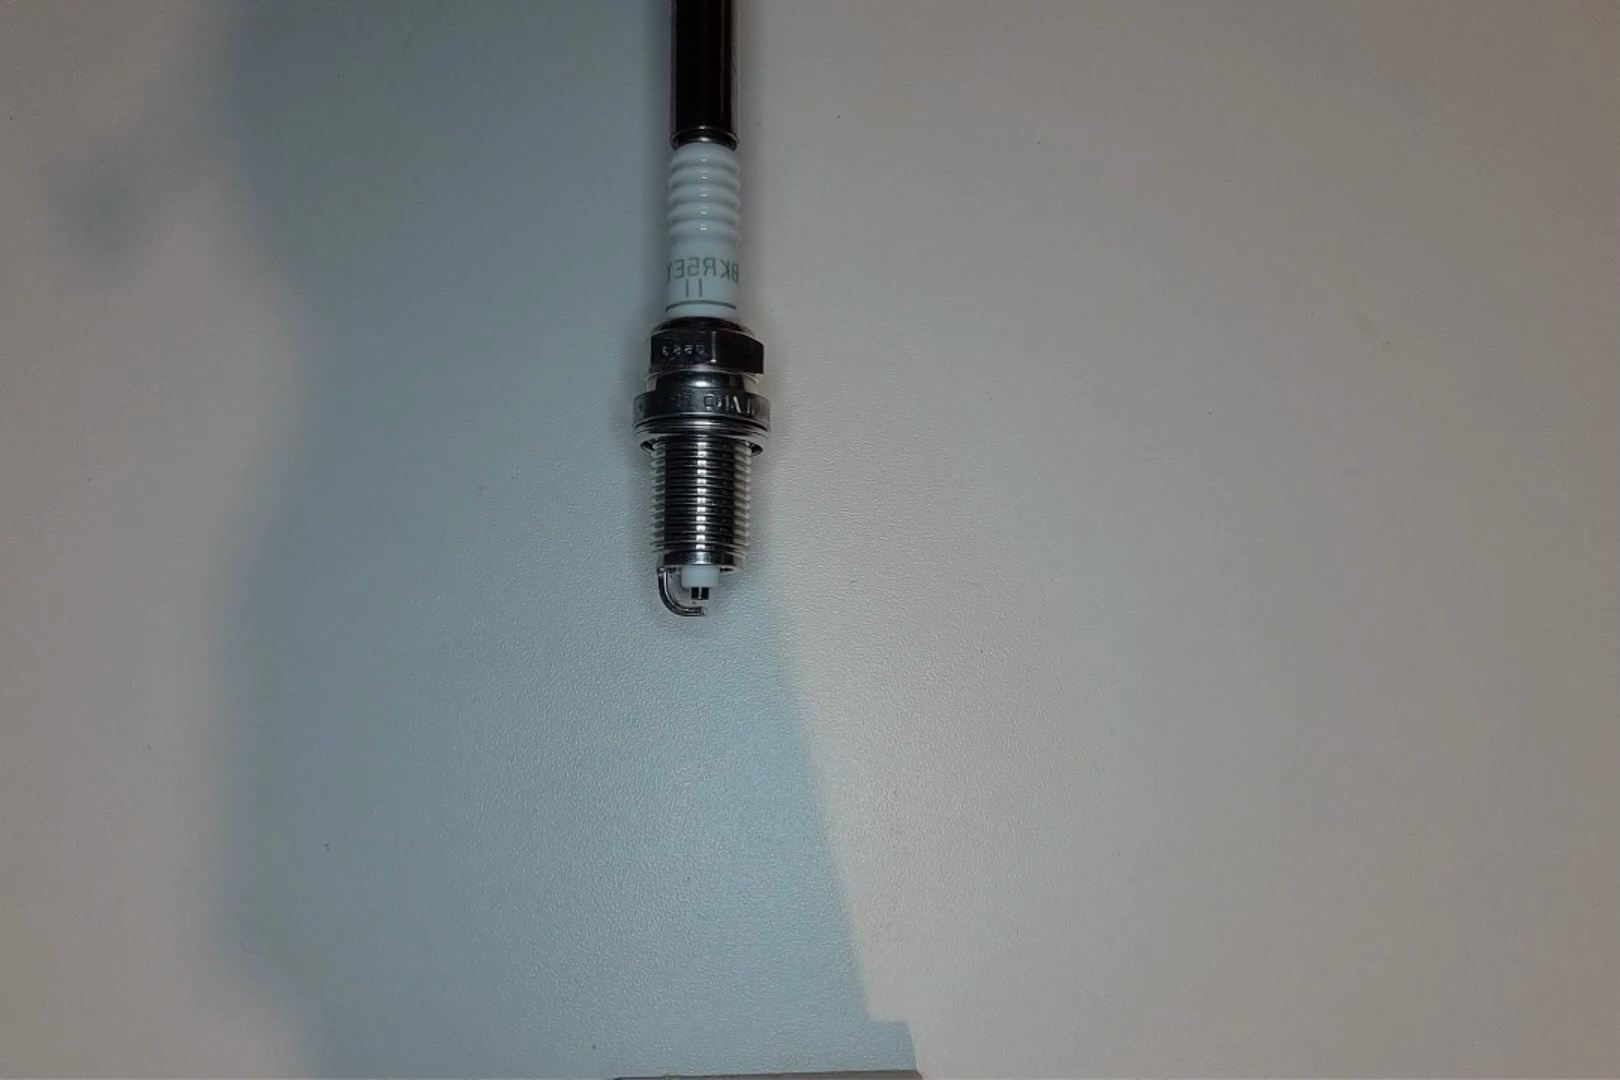
Label: no anomaly